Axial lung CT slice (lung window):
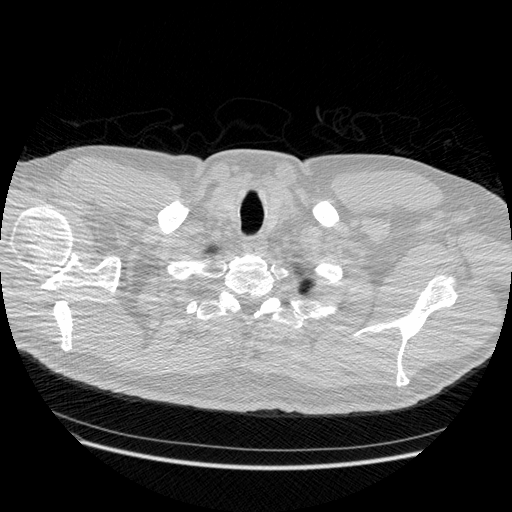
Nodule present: no